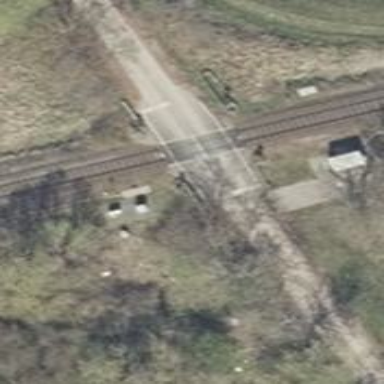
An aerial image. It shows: Railway crossing.